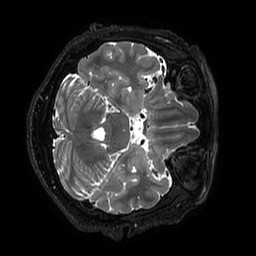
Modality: T2w
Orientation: axial
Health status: ill
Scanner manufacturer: philips
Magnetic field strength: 3 T
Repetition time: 2.5 s
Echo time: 0.331 s